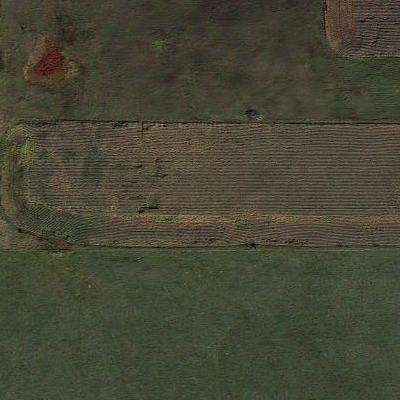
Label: Field